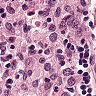
Metastatic tissue present: no